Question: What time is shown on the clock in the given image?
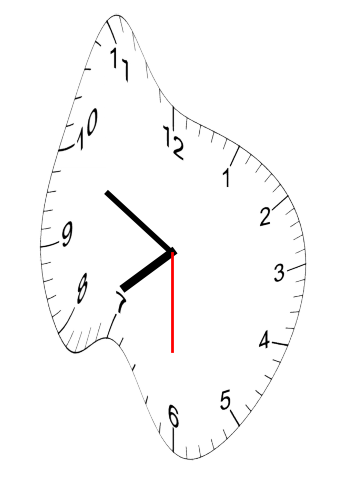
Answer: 07:49:30